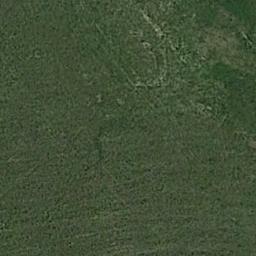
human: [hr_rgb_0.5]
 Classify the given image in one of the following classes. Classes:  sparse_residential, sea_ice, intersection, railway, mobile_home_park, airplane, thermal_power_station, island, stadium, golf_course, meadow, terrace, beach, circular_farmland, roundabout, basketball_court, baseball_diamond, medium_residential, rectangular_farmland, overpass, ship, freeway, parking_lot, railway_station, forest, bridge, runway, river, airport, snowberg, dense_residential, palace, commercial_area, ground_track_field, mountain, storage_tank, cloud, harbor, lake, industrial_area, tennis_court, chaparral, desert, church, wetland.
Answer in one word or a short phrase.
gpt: meadow